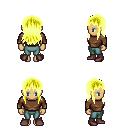
a pixel art fantasy rpg character, female body template, human, tanned skin, brown long-sleeve shirt, teal pants, gold unkempt hairstyle, maroon shoes, four views (front, back, left, right), 2x2 character sprite sheet, small pixel art, hard edges, no anti-aliasing